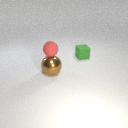
small red rubber sphere above large brown metal sphere